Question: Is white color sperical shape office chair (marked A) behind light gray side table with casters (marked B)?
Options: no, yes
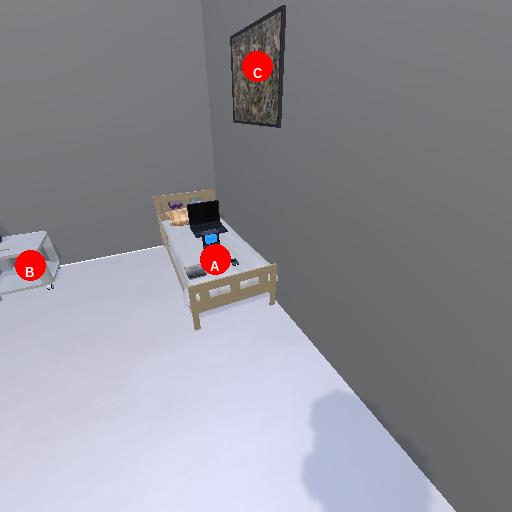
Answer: no